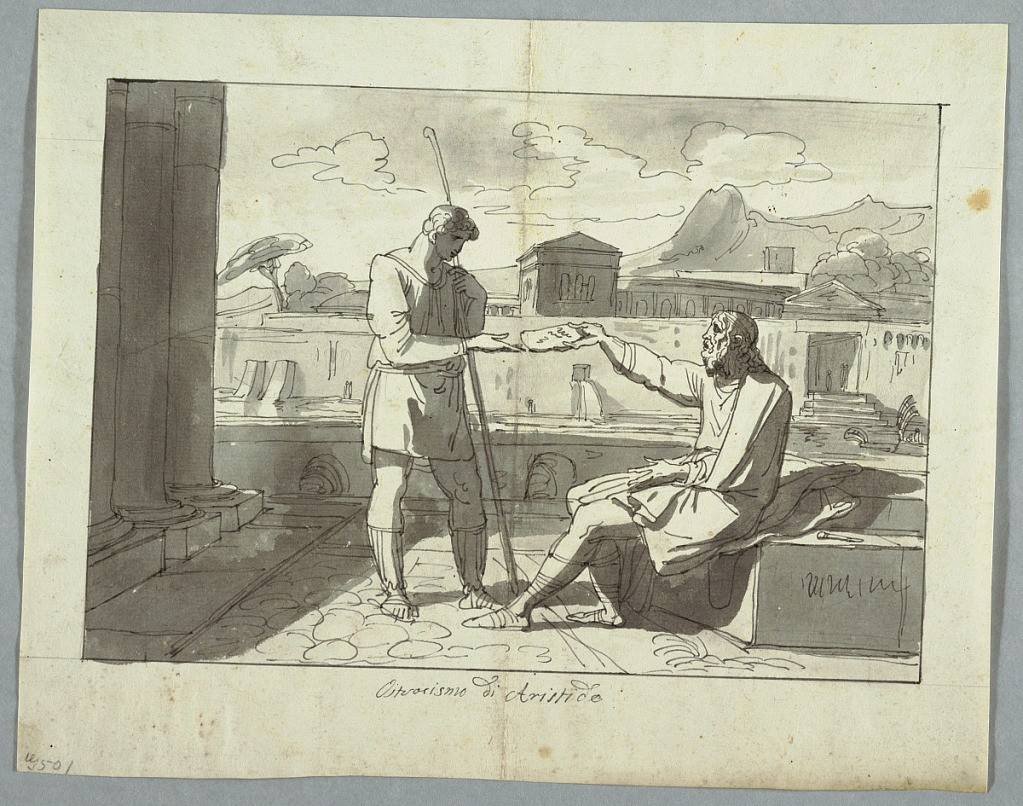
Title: Drawing
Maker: Felice Giani, Italian, 1758–1823
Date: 1800-1820
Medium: Pen and black ink; grey watercolor on paper. ovoid
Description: Horizontal rectangle. Aristides is shown in profile, seated upon a bloc, and turned toward left, where the peasant stands. At left is a colonnade, in the back, a river and the city. Caption: ''Ostracismo di Aristide.'' in dark gray ink, below